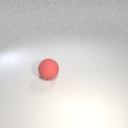
large red rubber sphere